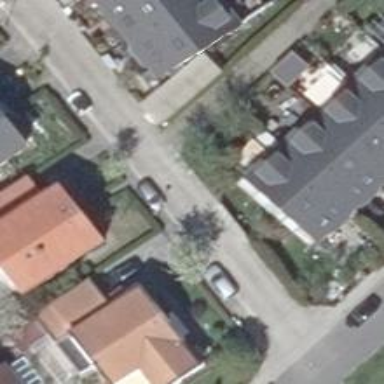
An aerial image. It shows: Living street.